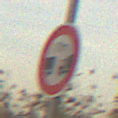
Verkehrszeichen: VerbotUnterschreitenMindestabstand
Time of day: SunriseSunset
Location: Outdoor (Nature)
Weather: PartlyCloudy
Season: NotSpecified
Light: Natural